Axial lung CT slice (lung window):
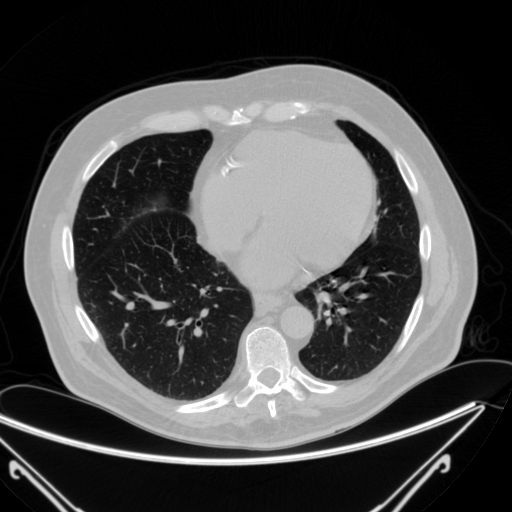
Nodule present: no